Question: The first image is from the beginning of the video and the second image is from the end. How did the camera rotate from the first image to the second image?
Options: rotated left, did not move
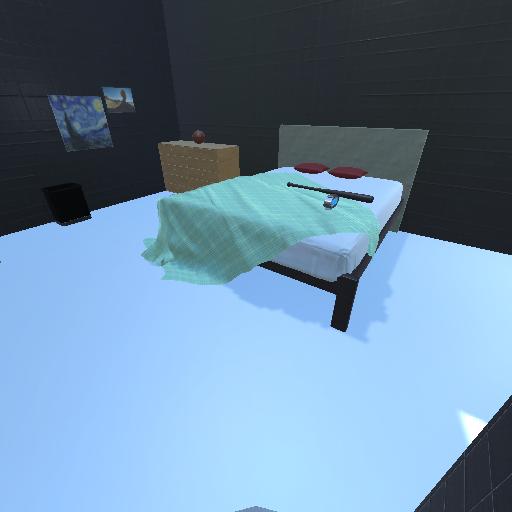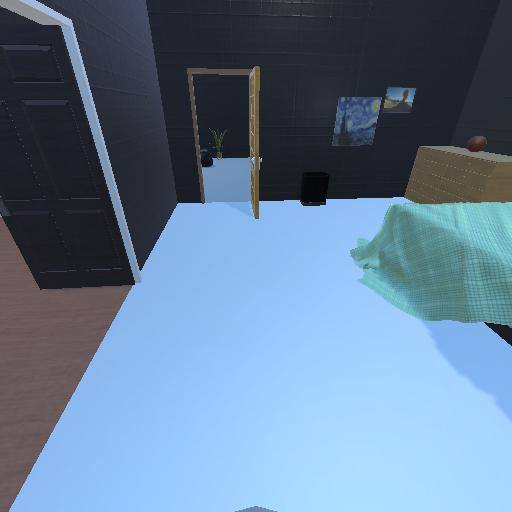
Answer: rotated left